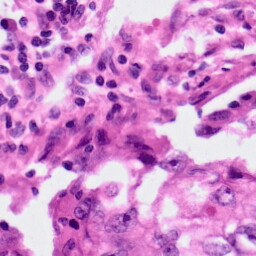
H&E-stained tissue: Lung